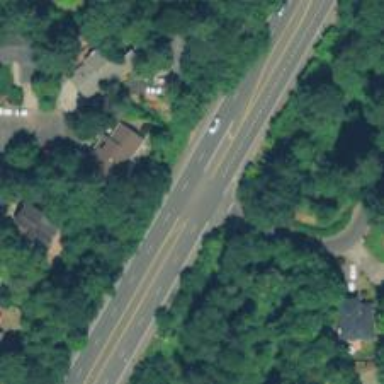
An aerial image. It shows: Primary road with asphalt surface.